Field crop: maize
Growth stage: 2
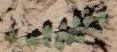
Species: convolvulus